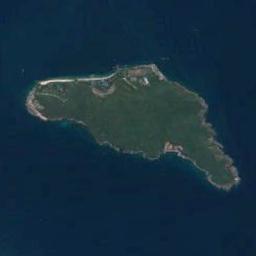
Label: island